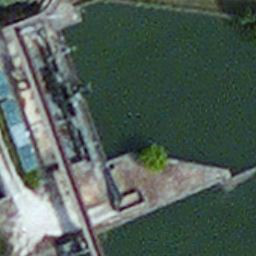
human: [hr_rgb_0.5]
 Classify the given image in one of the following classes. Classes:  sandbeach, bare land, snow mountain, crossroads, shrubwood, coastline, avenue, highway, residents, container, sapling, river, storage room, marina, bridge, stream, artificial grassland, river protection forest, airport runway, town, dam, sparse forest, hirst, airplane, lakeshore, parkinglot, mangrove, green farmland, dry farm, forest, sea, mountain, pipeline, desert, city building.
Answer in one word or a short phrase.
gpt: dam